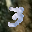
Label: 3